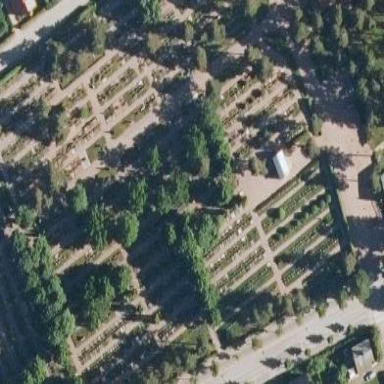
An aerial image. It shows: Cemetery.